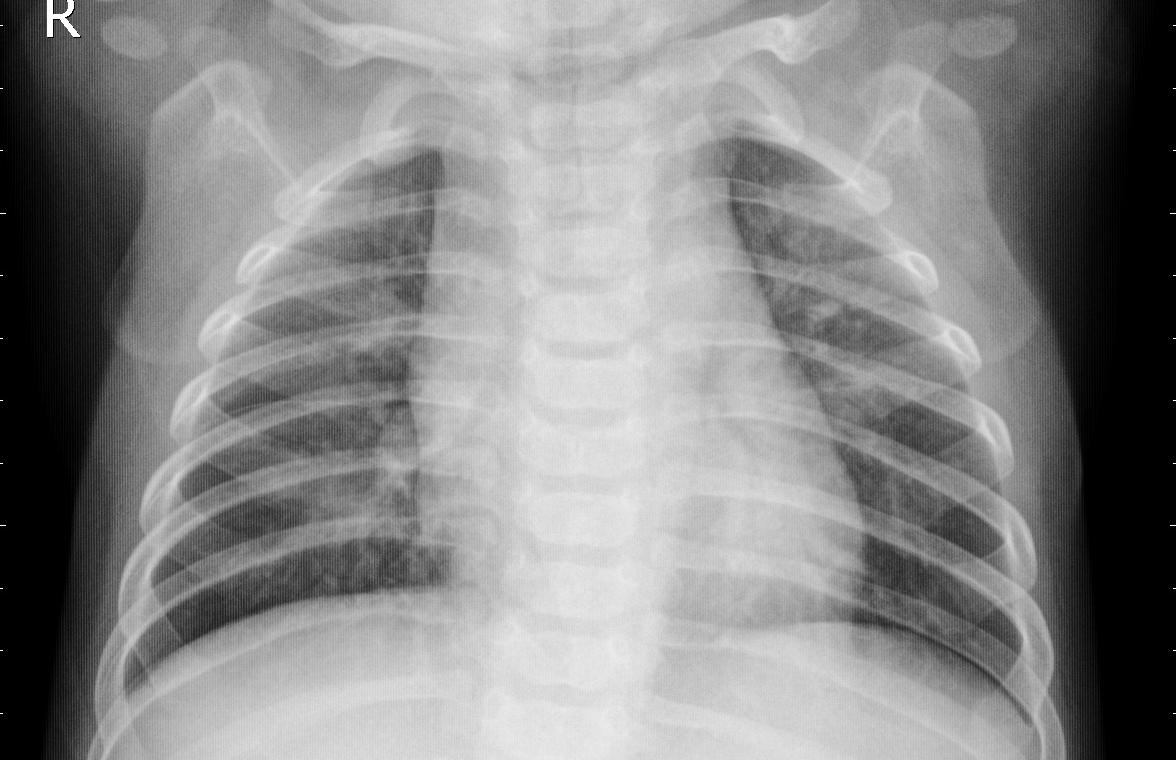
Diagnosis: PNEUMONIA